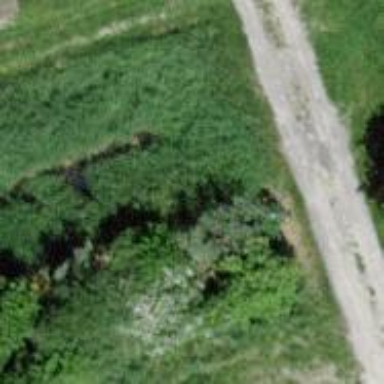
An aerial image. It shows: Culvert tunnel passing through ditch.